Question: I have a problem with my plotting.
I want to plot multiple meshes in one graph, and each mesh is marked by label.
This is what the data looks like:

I only could plot 1 mesh. Please help.
this is my code (just one mesh) :
'''
import numpy as np
import pandas as pd
import plotly.graph_objects as go
geob_data = pd.read_csv("Geobody.csv")
x = list(geob_data["X"])
y = list(geob_data["Y"])
z = list(geob_data["Z"])
label = list(geob_data["LABEL"])
fig = go.Figure(data=[go.Mesh3d(x=x, y=y, z=z, color='green',
opacity=1, alphahull=0)])
fig.show()
'''
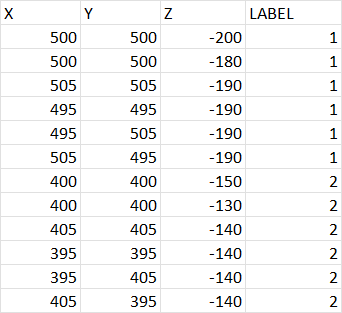
Answer: Your question was code with the understanding that you want to draw two meshes on a 3D graph. The key is to extract and add a graph for each label.
'''
import pandas as pd
import io
data = '''
X Y Z LABEL
500 500 -200 1
500 500 -180 1
505 505 -190 1
495 495 -190 1
495 505 -190 1
505 495 -190 1
400 400 -150 2
400 400 -130 2
405 405 -140 2
395 395 -140 2
395 405 -140 2
405 395 -140 2
'''
geob_data = pd.read_csv(io.StringIO(data), delim_whitespace=True)
import plotly.graph_objects as go
#geob_data = pd.read_csv("Geobody.csv")
x = list(geob_data["X"])
y = list(geob_data["Y"])
z = list(geob_data["Z"])
label = list(geob_data["LABEL"])
fig = go.Figure()
for lbl in geob_data['LABEL'].unique():
df = geob_data.query('LABEL == @lbl')
colors = 'green' if lbl == 1 else 'red'
fig.add_trace(go.Mesh3d(x=df['X'].tolist(),
y=df['Y'].tolist(),
z=df['Z'].tolist(),
color=colors,
opacity=1,
alphahull=0
))
fig.update_layout(
autosize=False,
height=600,
width=600,
)
fig.show()
'''
<URL>